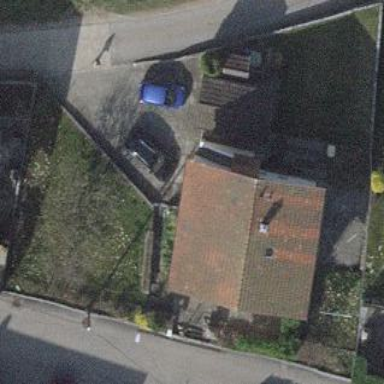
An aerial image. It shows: Residential garden enclosed by fence.